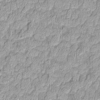
Label: not_dusty